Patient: sex M, age 34
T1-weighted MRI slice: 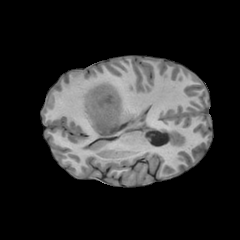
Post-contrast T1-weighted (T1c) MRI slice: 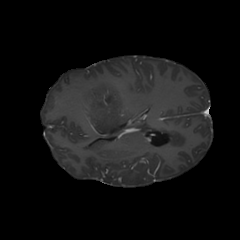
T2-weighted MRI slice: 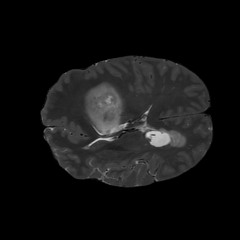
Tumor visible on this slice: yes
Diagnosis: Astrocytoma, IDH-mutant
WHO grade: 4